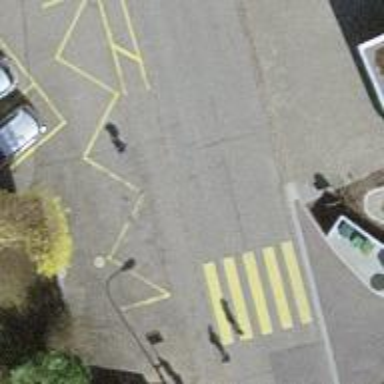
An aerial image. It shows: Public transport stop position.